Field crop: tomato
Growth stage: 2
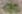
Species: solanum